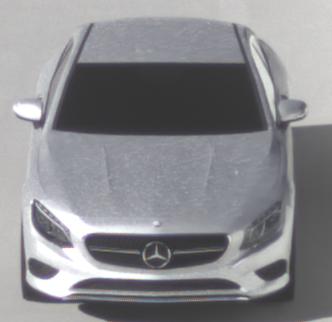
Make: Mercedes-Benz
Model: S 400 Coupé
Detailed model: S-Class (217) Coupé
Model produced from: 2015/10
Model produced until: 2017/09
Doors: 2
Color: white
Road condition: dry road
Daytime: morning or afternoon
Contrast: high contrast